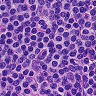
Metastatic tissue present: no